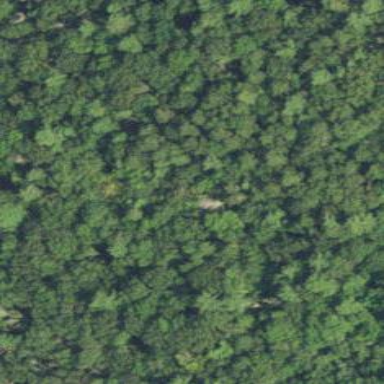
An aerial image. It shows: Mixed woodland area with various types of leaves.